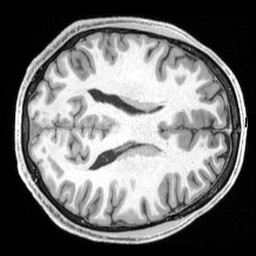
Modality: T1w
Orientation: axial